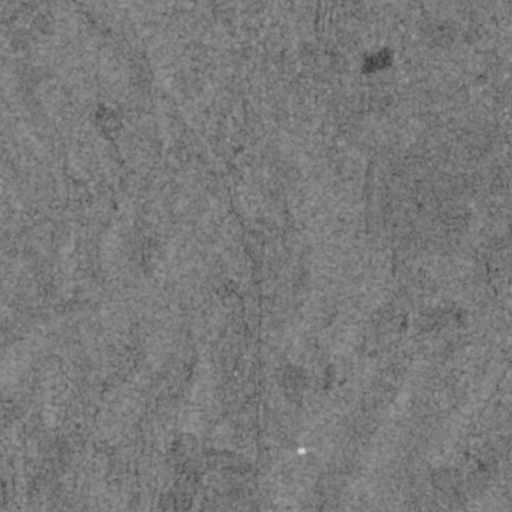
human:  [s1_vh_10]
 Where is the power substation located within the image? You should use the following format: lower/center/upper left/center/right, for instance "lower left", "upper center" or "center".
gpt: The power substation is located in the upper right of the image.
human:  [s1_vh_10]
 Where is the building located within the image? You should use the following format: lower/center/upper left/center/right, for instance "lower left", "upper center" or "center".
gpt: The building is located in the upper center of the image.
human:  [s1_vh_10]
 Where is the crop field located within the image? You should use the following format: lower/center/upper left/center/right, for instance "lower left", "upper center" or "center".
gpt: There is no crop field in the image.

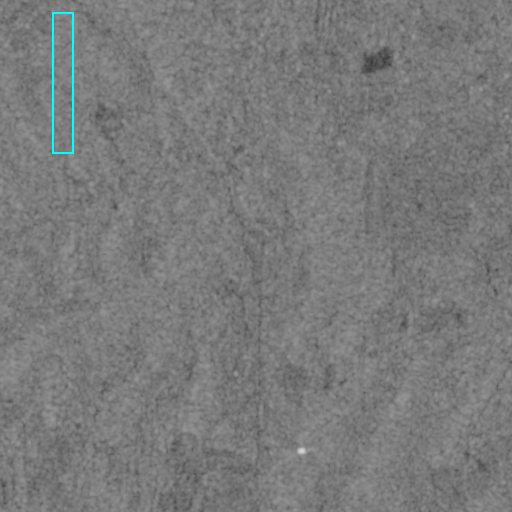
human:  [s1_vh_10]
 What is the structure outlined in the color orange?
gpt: There is no orange outline.
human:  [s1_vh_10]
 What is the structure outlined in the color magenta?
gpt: There is no structure outlined in magenta.